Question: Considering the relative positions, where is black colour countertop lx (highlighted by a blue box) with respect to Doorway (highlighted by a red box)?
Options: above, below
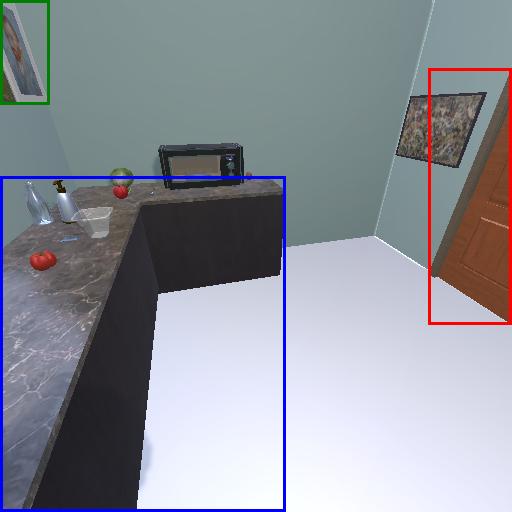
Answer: above